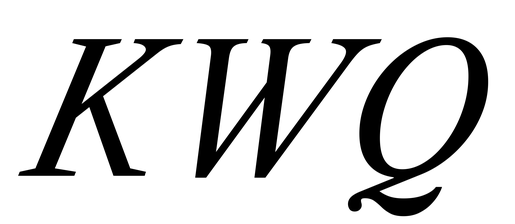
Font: LibreCaslonText-Italic_Italic